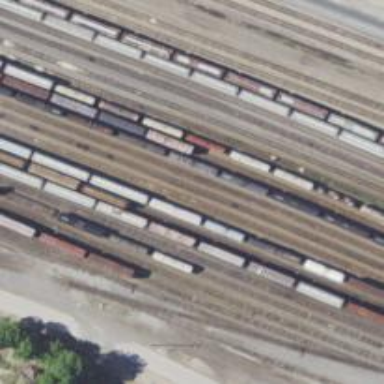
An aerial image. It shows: Railway yard used for servicing trains.